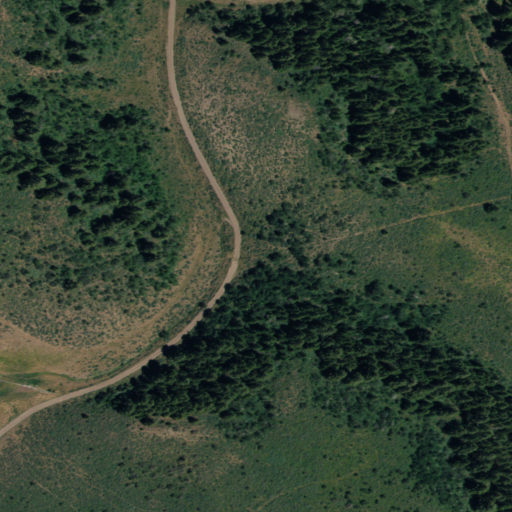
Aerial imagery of gap in Idaho named Summit Springs Pass containing shrub, evergreen forest, and deciduous forest